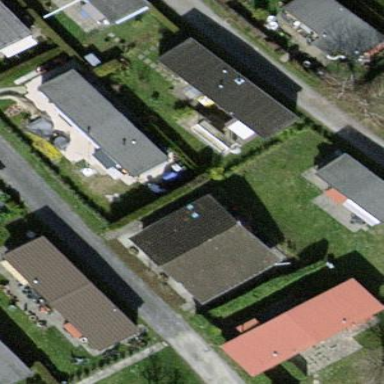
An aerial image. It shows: Static caravan building.